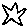
Label: star